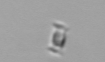
Label: Bacillariophyceae_morphotype1